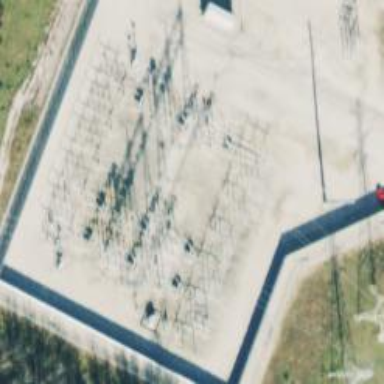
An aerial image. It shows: Switch used for power control.